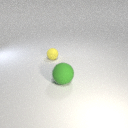
large green rubber sphere to the right of small yellow rubber sphere